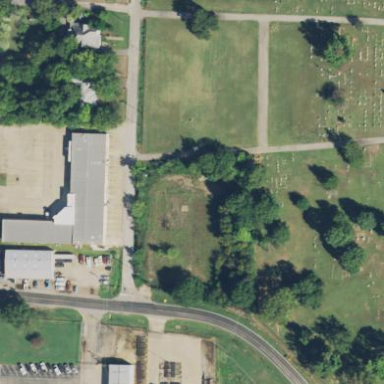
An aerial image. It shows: Cemetery.